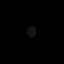
Tissue: skin
Cell type: Others
Senescence score: 0.7337
Nuclear area (px): 85
Mean DAPI intensity: 19.282